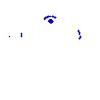
Particle: kaon